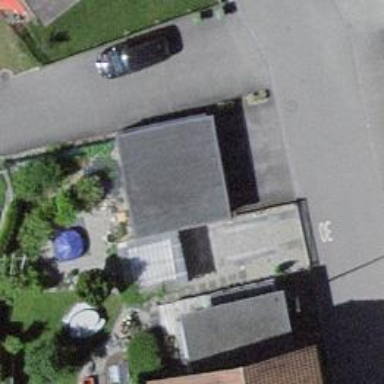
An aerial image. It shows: Garage.